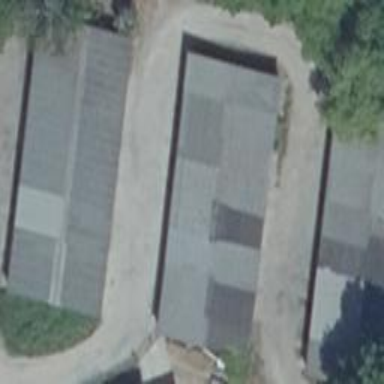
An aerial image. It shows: Group of garages.